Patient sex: M
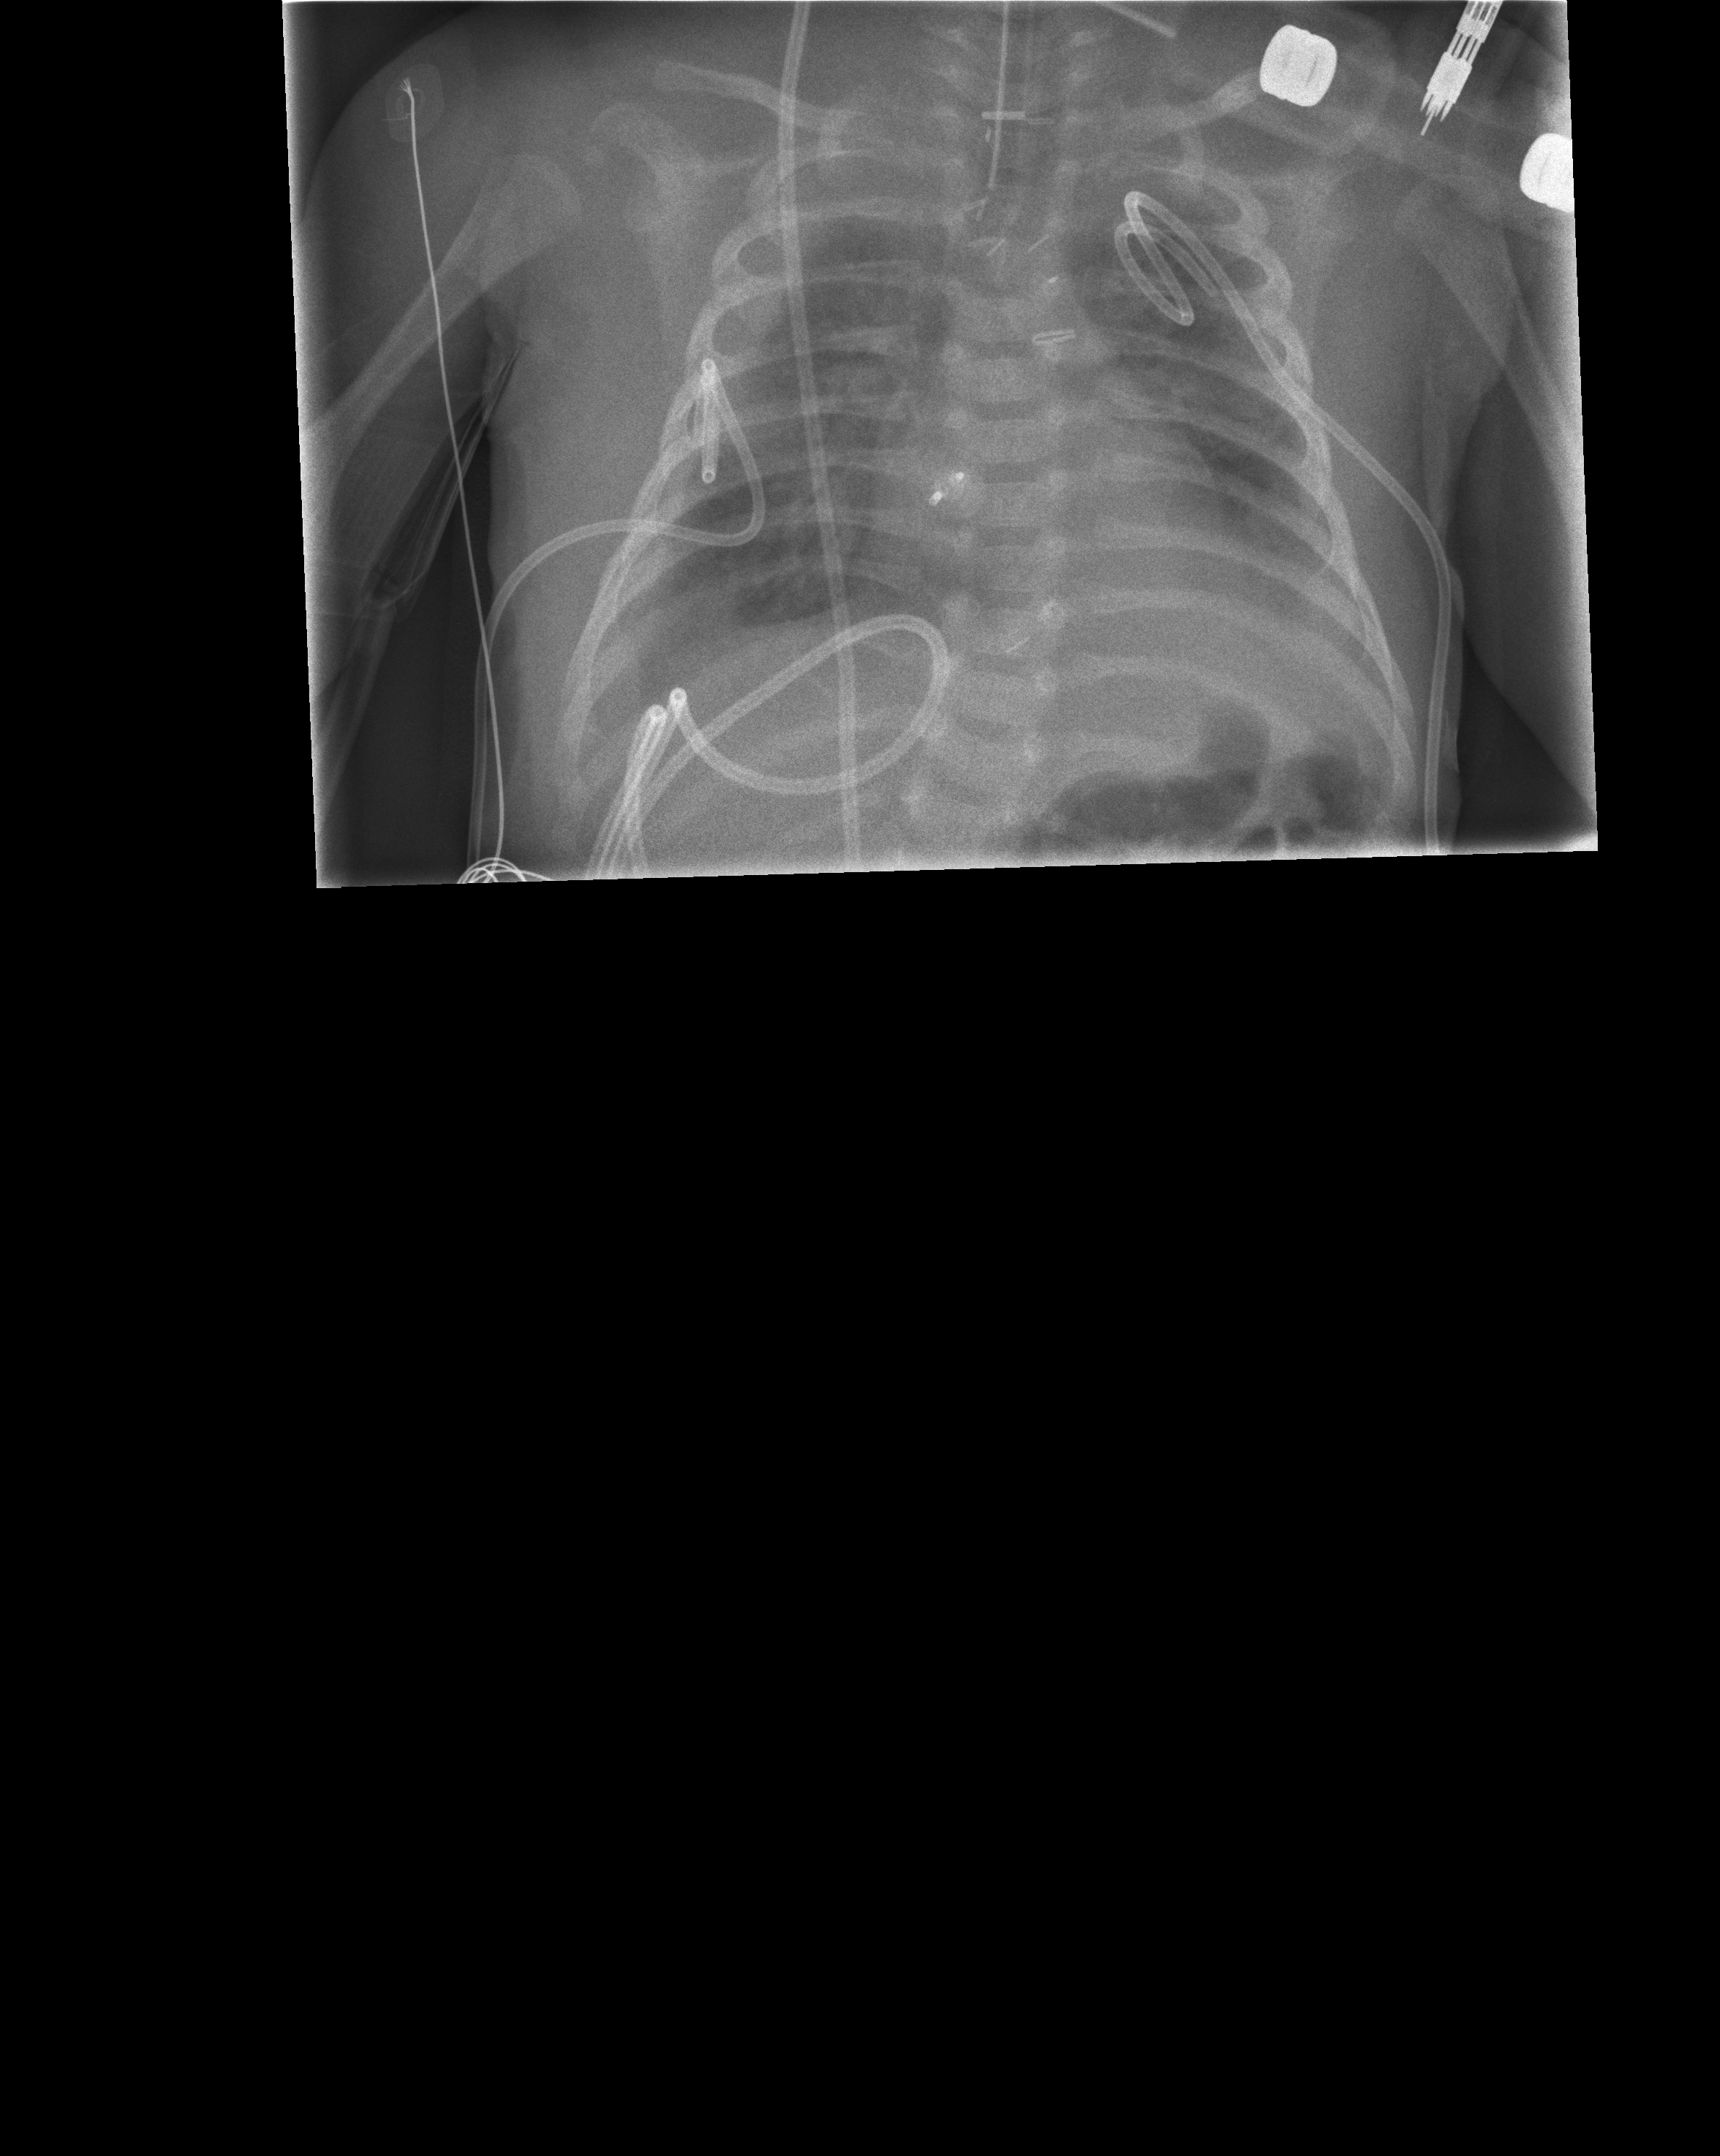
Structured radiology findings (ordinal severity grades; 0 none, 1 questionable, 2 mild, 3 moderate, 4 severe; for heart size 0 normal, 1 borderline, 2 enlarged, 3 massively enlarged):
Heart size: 0
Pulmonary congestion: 2
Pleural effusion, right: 2
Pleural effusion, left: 2
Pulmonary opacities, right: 3
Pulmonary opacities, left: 3
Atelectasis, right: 0
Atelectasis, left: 0